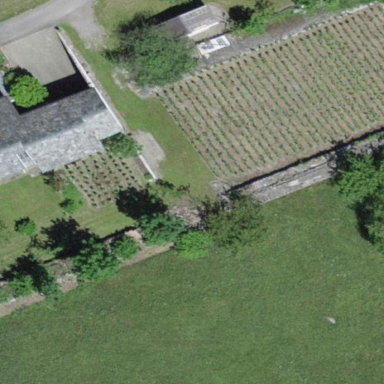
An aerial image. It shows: Vineyard.